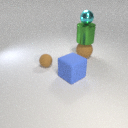
large blue rubber cube to the left of large brown rubber sphere